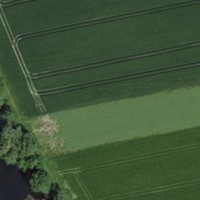
EUNIS habitat code: 52
Species observed at this site:
Lamium purpureum